Lunar surface albedo tile
Center latitude: -23.265
Center longitude: -10.623
Resolution (meters per pixel, mean): 182.14
Tile area (km^2): 34661.12
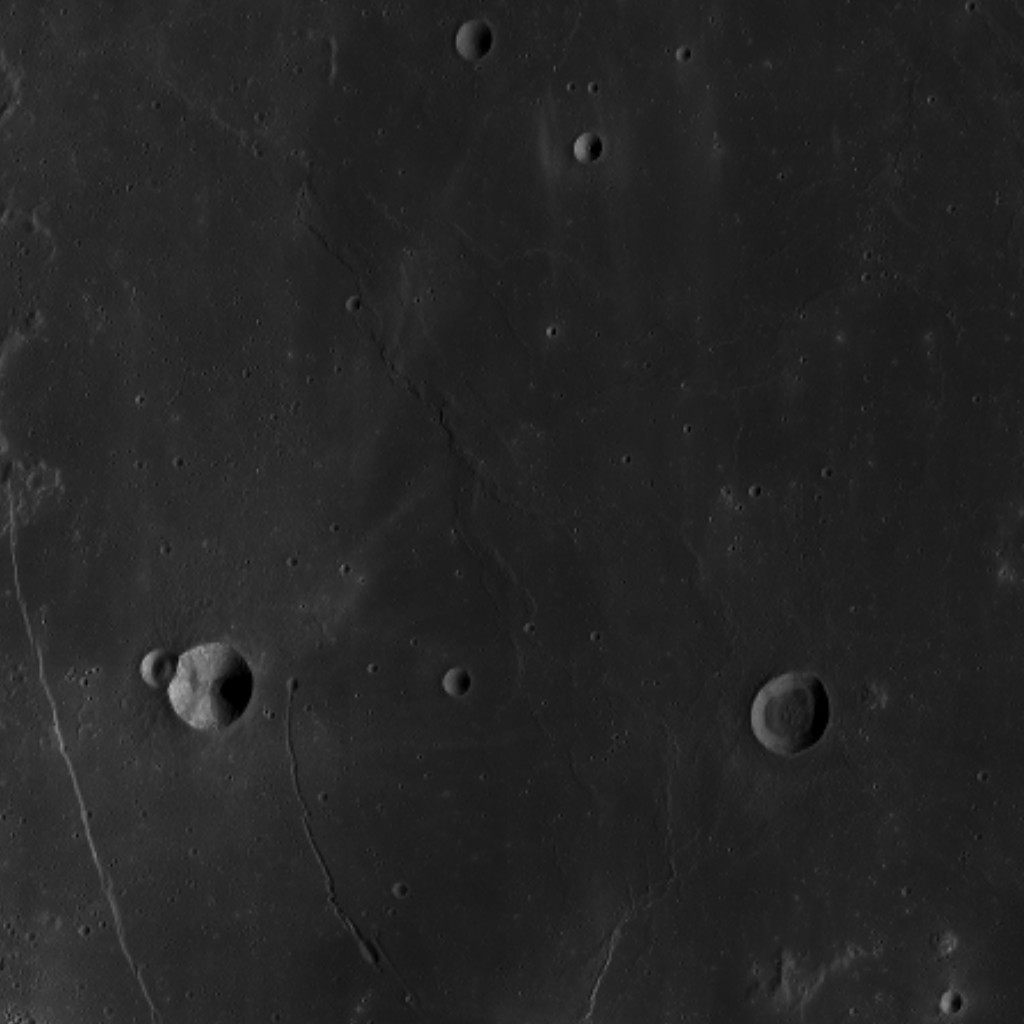